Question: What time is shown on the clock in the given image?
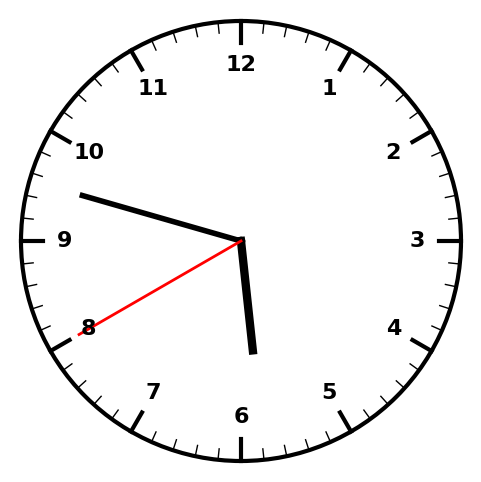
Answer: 05:47:40